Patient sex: M
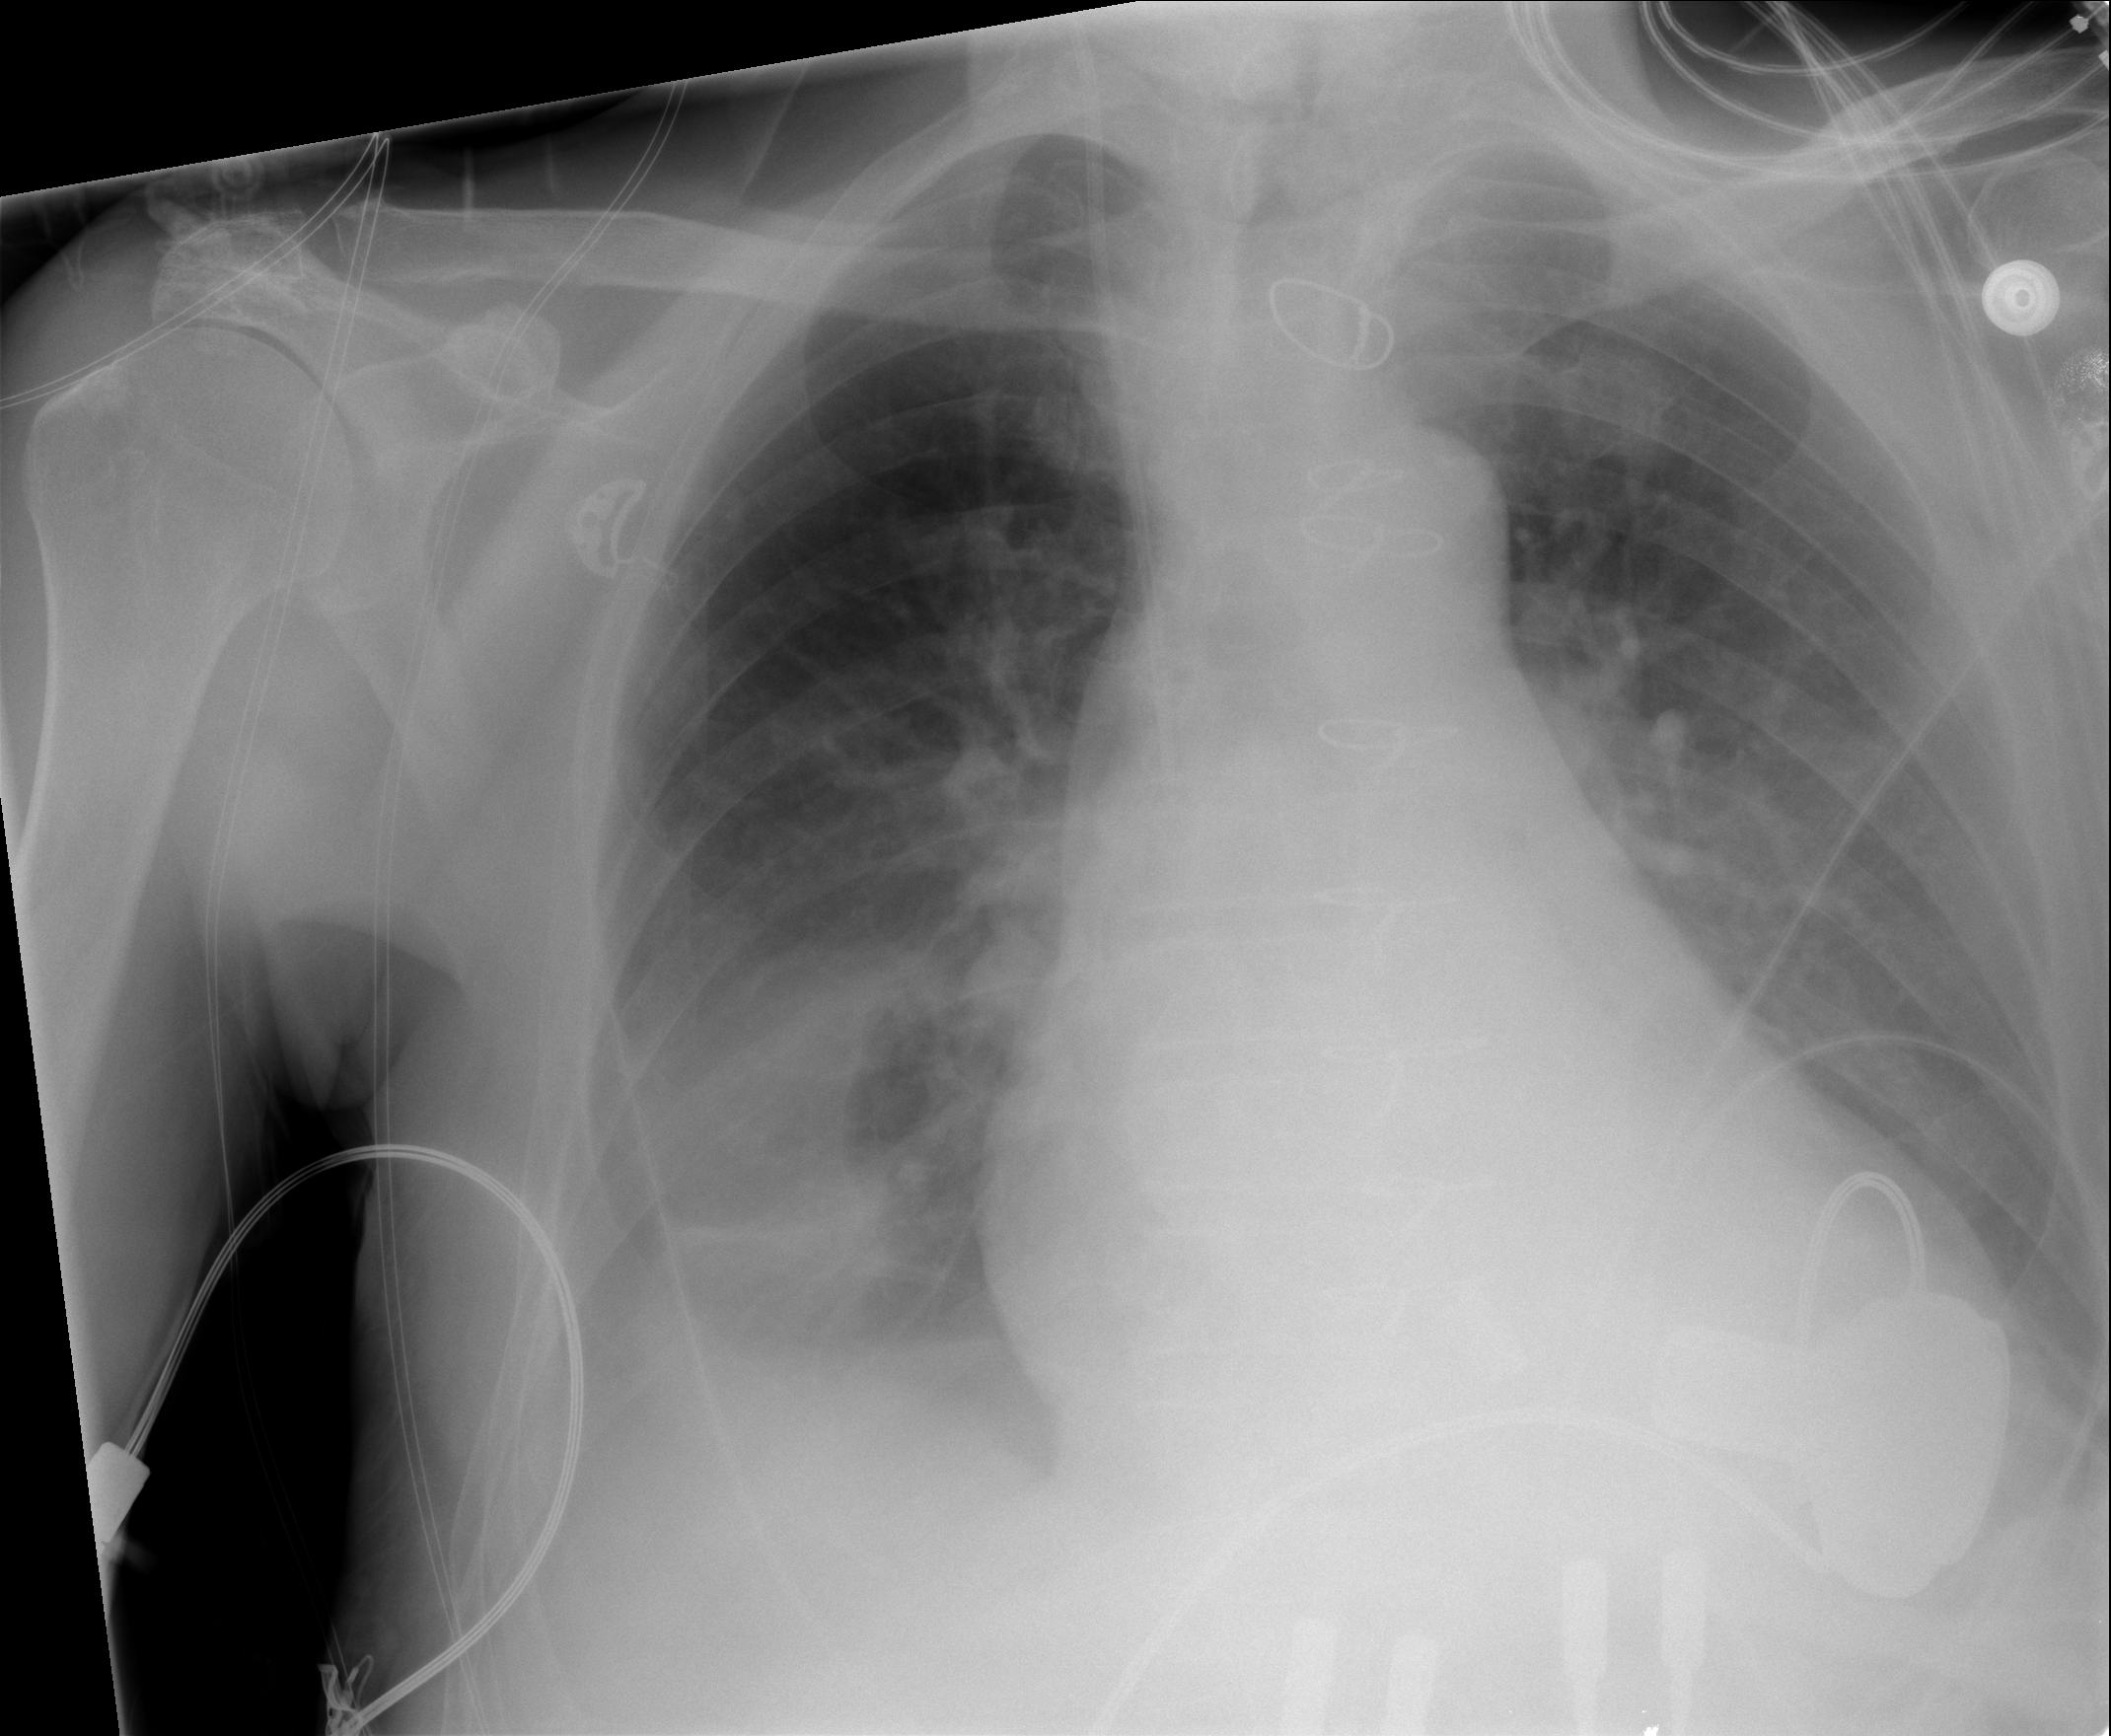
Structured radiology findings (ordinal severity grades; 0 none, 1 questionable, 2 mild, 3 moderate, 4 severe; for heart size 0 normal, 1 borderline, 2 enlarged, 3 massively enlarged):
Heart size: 2
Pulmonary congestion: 2
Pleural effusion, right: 2
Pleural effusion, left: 2
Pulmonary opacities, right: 0
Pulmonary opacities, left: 0
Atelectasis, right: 2
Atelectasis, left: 2